三年级 · 算术

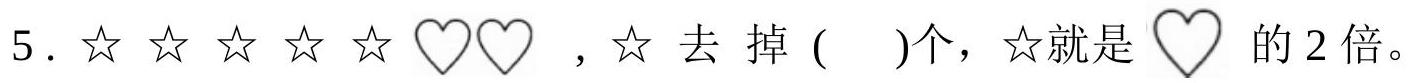
A. 1
    B. 3
    C. 2
答案: A
解析: 解A